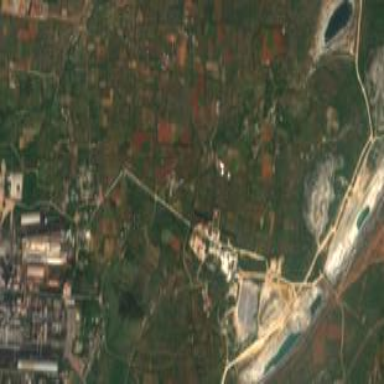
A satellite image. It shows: Quarry area.